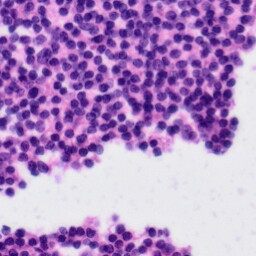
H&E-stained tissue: Tonsil